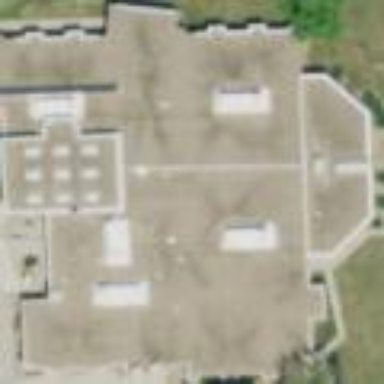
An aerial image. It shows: School building with school amenities.